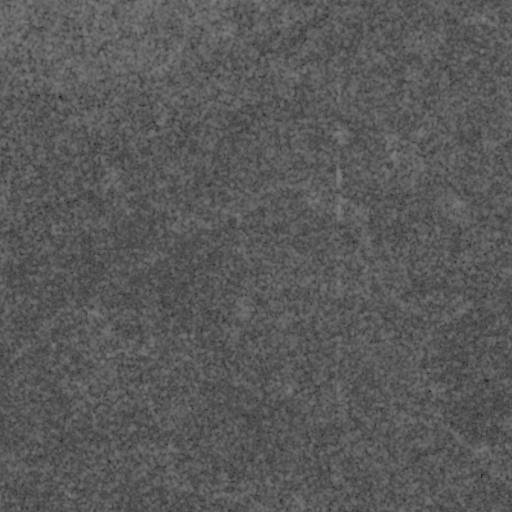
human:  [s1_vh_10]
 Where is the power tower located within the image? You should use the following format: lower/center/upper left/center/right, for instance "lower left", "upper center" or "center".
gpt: The power tower is located in the upper left of the image.
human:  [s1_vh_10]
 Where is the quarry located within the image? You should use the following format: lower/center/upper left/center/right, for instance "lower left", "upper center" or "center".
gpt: There is no quarry in the image.

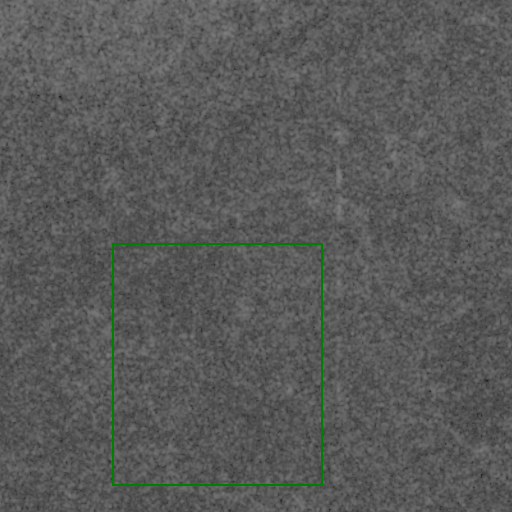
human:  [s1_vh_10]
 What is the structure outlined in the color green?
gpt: There is no green outline.
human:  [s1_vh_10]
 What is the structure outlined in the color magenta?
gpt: There is no structure outlined in magenta.